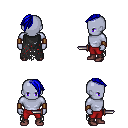
a pixel art fantasy rpg character, male body template, dark elf, purple skin, black tattered cape, red pants, blue long mohawk hairstyle, leather bracers, maroon shoes, dagger, four views (front, back, left, right), 2x2 character sprite sheet, small pixel art, hard edges, no anti-aliasing